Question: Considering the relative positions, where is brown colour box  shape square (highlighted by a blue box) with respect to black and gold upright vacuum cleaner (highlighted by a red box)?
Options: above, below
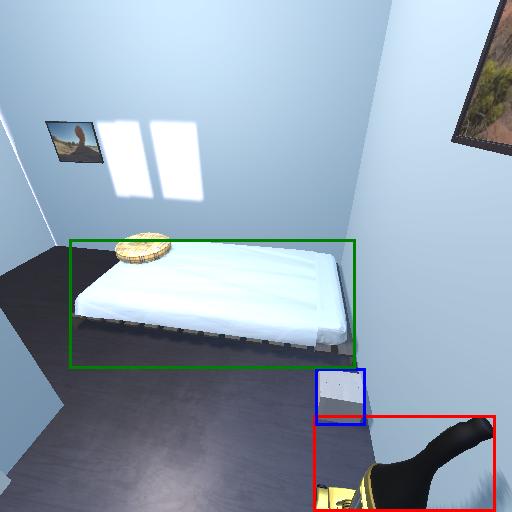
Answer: above